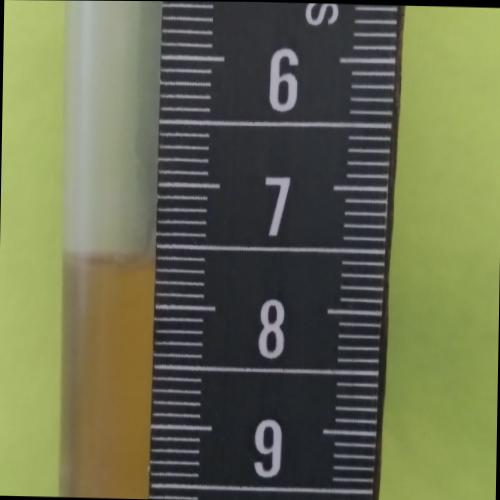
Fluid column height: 7.6 cm